Question: The simple app I'm building to expose the gaps in my beginner's understanding of Core Data relationships is doing just that. Here's a brief description:
The app has three views: 'HomeViewController', 'AddViewController', and 'AddCategoryViewController'.
My data model has two Entities, with relationships like this:

New 'WMDGCategory' objects are added via a textfield in 'AddCategoryViewController' and new 'WMDGActivity' objects are added via a textfield in 'AddViewController'.
My goal is to be able to display WMDGActivity objects in the tableview in HomeViewController, grouped under sections defined by WMDGCategory objects.
Currently, when I fire it up in the sim, no crash, but I get this error stack:
'''
2014-03-03 12:39:07.893 EntitiesAndRelationships<URL> -> Created Context UNNAMED
2014-03-03 12:39:07.895 EntitiesAndRelationships<URL> Set Root Saving Context: <NSManagedObjectContext: 0x8dadea0>
2014-03-03 12:39:07.899 EntitiesAndRelationships<URL> Created Main Queue Context: <NSManagedObjectContext: 0x8aa4180>
2014-03-03 12:39:07.900 EntitiesAndRelationships<URL> Set Default Context: <NSManagedObjectContext: 0x8aa4180>
2014-03-03 12:39:07.916 EntitiesAndRelationships[323:a0b] CoreData: error: (NSFetchedResultsController) object <WMDGActivity: 0x8aabff0> (entity: WMDGActivity; id: 0x8aac930 <x-coredata://126C2FFD-8184-43B1-AA4D-AEFBE1AAC1A1/WMDGActivity/p1> ; data: {
category = nil;
name = Programming;
toCategory = nil;
}) returned nil value for section name key path 'toCategory.name'. Object will be placed in unnamed section
2014-03-03 12:39:07.917 EntitiesAndRelationships[323:a0b] CoreData: error: (NSFetchedResultsController) object <WMDGActivity: 0x8aad520> (entity: WMDGActivity; id: 0x8aac940 <x-coredata://126C2FFD-8184-43B1-AA4D-AEFBE1AAC1A1/WMDGActivity/p2> ; data: {
category = nil;
name = "New Workplace Activity";
toCategory = nil;
}) returned nil value for section name key path 'toCategory.name'. Object will be placed in unnamed section
'''
When I add a new activity and assign it to an existing category using this code:
'''
- (IBAction)saveButton:(UIBarButtonItem *)sender
{
if (self.activityField.text.length > 0)
{
if (self.categoryLabel.text.length < 1)
{
self.thisCategory.name = @"Uncategorized";
}
else
{
self.thisCategory.name = self.categoryLabel.text;
self.thisActivity.name = self.activityField.text;
self.thisActivity.toCategory.name = self.categoryLabel.text;
NSLog(@"Category name is %@", self.thisCategory.name);
NSLog(@"Activity name is %@", self.thisActivity.name);
}
[self.delegate addViewControllerDidSave];
}
else
{
UIAlertView *alert = [[UIAlertView alloc] initWithTitle:@"No activity entered"
message:@"Please enter a new activity or Cancel"
delegate:nil
cancelButtonTitle:@"OK"
otherButtonTitles:nil];
[alert show];
}
}
'''
Nothing shows up in my tableview, and I get this error call stack:
'''
2014-03-03 13:08:24.321 EntitiesAndRelationships[323:a0b] Number of categories is 2
2014-03-03 13:08:24.323 EntitiesAndRelationships[323:a0b] Number of categories is 2
2014-03-03 13:08:24.328 EntitiesAndRelationships[323:a0b] Number of categories is 2
2014-03-03 13:08:24.329 EntitiesAndRelationships[323:a0b] Number of categories is 2
2014-03-03 13:08:24.333 EntitiesAndRelationships[323:a0b] Title of row is <WMDGCategory: 0x8ac0c20> (entity: WMDGCategory; id: 0x8ac4640 <x-coredata://126C2FFD-8184-43B1-AA4D-AEFBE1AAC1A1/WMDGCategory/p2> ; data: <fault>)
2014-03-03 13:08:24.335 EntitiesAndRelationships[323:a0b] Title of row is <WMDGCategory: 0x8ac0e00> (entity: WMDGCategory; id: 0x8ac4730 <x-coredata://126C2FFD-8184-43B1-AA4D-AEFBE1AAC1A1/WMDGCategory/p1> ; data: <fault>)
2014-03-03 13:08:24.338 EntitiesAndRelationships[323:a0b] Title of row is <WMDGCategory: 0x8ac0c20> (entity: WMDGCategory; id: 0x8ac4640 <x-coredata://126C2FFD-8184-43B1-AA4D-AEFBE1AAC1A1/WMDGCategory/p2> ; data: {
activities = "<relationship fault: 0x8ad7ca0 'activities'>";
name = Sports;
})
2014-03-03 13:08:24.339 EntitiesAndRelationships[323:a0b] Title of row is <WMDGCategory: 0x8ac0e00> (entity: WMDGCategory; id: 0x8ac4730 <x-coredata://126C2FFD-8184-43B1-AA4D-AEFBE1AAC1A1/WMDGCategory/p1> ; data: {
activities = "<relationship fault: 0x8dc0520 'activities'>";
name = WORKPLACE;
})
2014-03-03 13:08:24.342 EntitiesAndRelationships[323:a0b] Title of row is <WMDGCategory: 0x8ac0c20> (entity: WMDGCategory; id: 0x8ac4640 <x-coredata://126C2FFD-8184-43B1-AA4D-AEFBE1AAC1A1/WMDGCategory/p2> ; data: {
activities = "<relationship fault: 0x8ad7ca0 'activities'>";
name = Sports;
})
2014-03-03 13:08:29.393 EntitiesAndRelationships[323:a0b] Title of row is <WMDGCategory: 0x8ac0e00> (entity: WMDGCategory; id: 0x8ac4730 <x-coredata://126C2FFD-8184-43B1-AA4D-AEFBE1AAC1A1/WMDGCategory/p1> ; data: {
activities = "<relationship fault: 0x8dc0520 'activities'>";
name = WORKPLACE;
})
2014-03-03 13:12:08.187 EntitiesAndRelationships[323:a0b] Category name is (null)
2014-03-03 13:12:08.187 EntitiesAndRelationships[323:a0b] Activity name is Meeting
2014-03-03 13:12:11.077 EntitiesAndRelationships<URL>: *** DEFAULT ***> on *** MAIN THREAD ***
2014-03-03 13:12:11.077 EntitiesAndRelationships<URL> - Save Parents? 1
2014-03-03 13:12:11.078 EntitiesAndRelationships<URL> - Save Synchronously? 1
2014-03-03 13:12:11.078 EntitiesAndRelationships<URL> Context DEFAULT is about to save. Obtaining permanent IDs for new 1 inserted objects
2014-03-03 13:12:11.081 EntitiesAndRelationships<URL> ***> on *** MAIN THREAD ***
2014-03-03 13:12:11.082 EntitiesAndRelationships<URL> - Save Parents? 1
2014-03-03 13:12:11.082 EntitiesAndRelationships<URL> - Save Synchronously? 1
2014-03-03 13:12:11.083 EntitiesAndRelationships<URL> is about to save. Obtaining permanent IDs for new 1 inserted objects
2014-03-03 13:12:11.085 EntitiesAndRelationships[323:a0b] __70-[NSManagedObjectContext(MagicalSaves) MR_saveWithOptions:completion:]_block_invoke25(0x8dadea0) - Finished saving: <NSManagedObjectContext (0x8dadea0): *** BACKGROUND SAVING (ROOT) ***> on *** MAIN THREAD ***
2014-03-03 13:12:11.088 EntitiesAndRelationships[323:a0b] CoreData: error: (NSFetchedResultsController) object <WMDGActivity: 0x8aabff0> (entity: WMDGActivity; id: 0x8aac930 <x-coredata://126C2FFD-8184-43B1-AA4D-AEFBE1AAC1A1/WMDGActivity/p1> ; data: {
category = nil;
name = Programming;
toCategory = nil;
}) returned nil value for section name key path 'toCategory.name'. Object will be placed in unnamed section
2014-03-03 13:12:11.088 EntitiesAndRelationships[323:a0b] CoreData: error: (NSFetchedResultsController) object <WMDGActivity: 0x8aad520> (entity: WMDGActivity; id: 0x8aac940 <x-coredata://126C2FFD-8184-43B1-AA4D-AEFBE1AAC1A1/WMDGActivity/p2> ; data: {
category = nil;
name = "New Workplace Activity";
toCategory = nil;
}) returned nil value for section name key path 'toCategory.name'. Object will be placed in unnamed section
2014-03-03 13:12:11.097 EntitiesAndRelationships[323:a0b] CoreData: error: (NSFetchedResultsController) object <WMDGActivity: 0x8a87970> (entity: WMDGActivity; id: 0x8acabc0 <x-coredata://126C2FFD-8184-43B1-AA4D-AEFBE1AAC1A1/WMDGActivity/p3> ; data: {
category = nil;
name = Meeting;
toCategory = nil;
}) returned nil value for section name key path 'toCategory.name'. Object will be placed in unnamed section
'''
I know this is long, and I much appreciate your time in helping me out. I'm committed to understanding this.
Thanks!
I modified my code like so, which I thought addressed both your points, i.e,
1) 'thisCategory' is a 'WMDGCategory' property of self
2) And I thought the modified code in the 'else' statement below would fix the 'toCategory' problem
'''
- (IBAction)saveButton:(UIBarButtonItem *)sender
{
if (self.activityField.text.length > 0)
{
if (self.categoryLabel.text.length < 1)
{
self.thisCategory.name = @"Uncategorized";
}
else
{
self.thisCategory.name = self.categoryLabel.text;
self.thisActivity.name = self.activityField.text;
self.thisActivity.toCategory.name = self.thisCategory.name;
NSLog(@"Category name is %@", self.thisCategory.name);
NSLog(@"Activity name is %@", self.thisActivity.name);
}
[self.delegate addViewControllerDidSave];
}
else
{
UIAlertView *alert = [[UIAlertView alloc] initWithTitle:@"No activity entered"
message:@"Please enter a new activity or Cancel"
delegate:nil
cancelButtonTitle:@"OK"
otherButtonTitles:nil];
[alert show];
}
}
'''
However, I still get the same readout--some variant of:
'''
category = nil;
name = Zoomba;
toCategory = nil;
'''
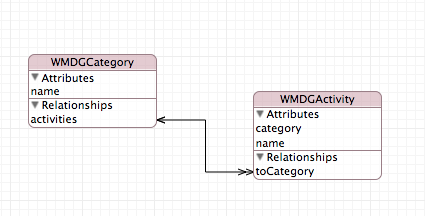
Answer: Although you set 'self.thisActivity.toCategory.name', you generally shouldn't be and you never actually set 'self.thisActivity.toCategory'.
Objects don't exist unless you create them. And relationships don't contain objects unless you set them. Your issue appears to be that you are never actually creating (or, getting an existing one at least) a 'WMDGCategory' instance that you can connect to your 'WMDGActivity'.
So, when you try to use the relationship contents in the FRC, you get a 'nil'. (you can see in your log that it repeatedly says 'toCategory = nil;').
Fix that by setting the 'toCategory' of your activities to 'WMDGCategory' instances.